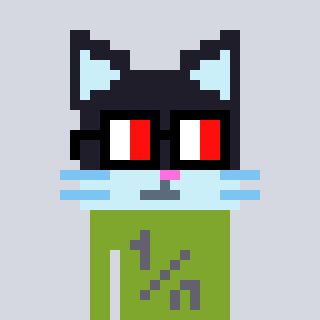
a pixel art character with square glasses with black frames and red eyes, a cat-shaped head and a slimegreen-colored body on a cool background